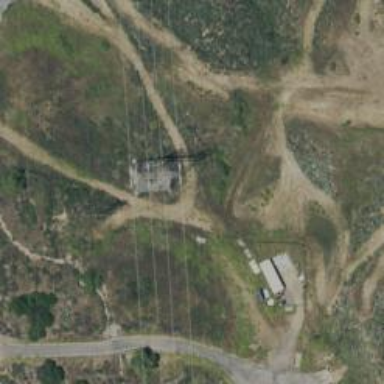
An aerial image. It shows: Power tower.